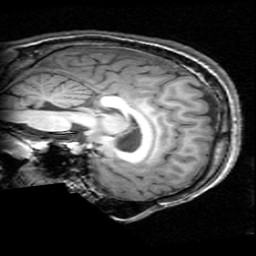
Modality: T1w
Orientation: sagittal
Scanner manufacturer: ge
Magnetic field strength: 3 T
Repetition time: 0.009036 s
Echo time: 0.00184 s